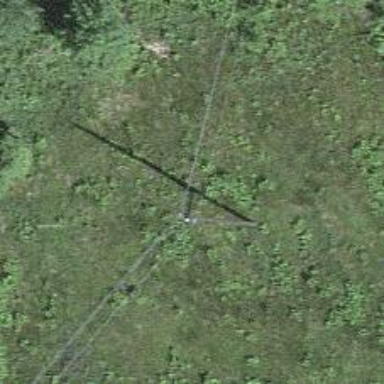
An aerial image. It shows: Power pole.